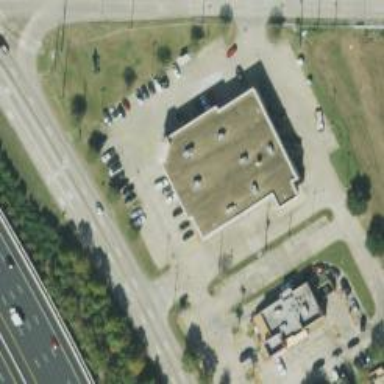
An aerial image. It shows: Building.